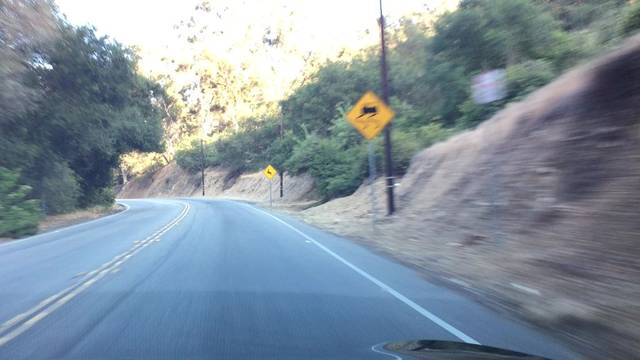
Region: United States
Coordinates: 33.972, -117.966